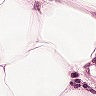
Metastatic tissue present: no